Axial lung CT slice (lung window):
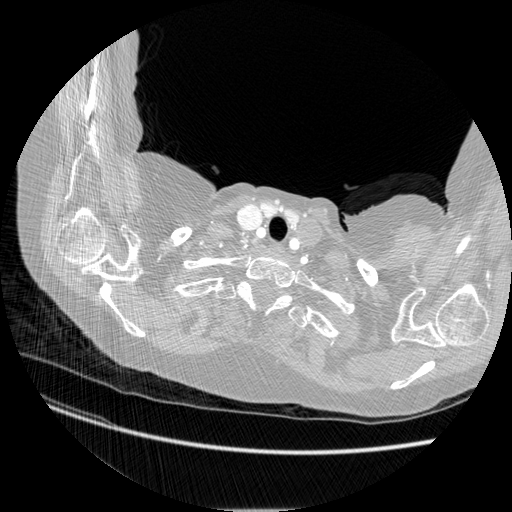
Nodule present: no